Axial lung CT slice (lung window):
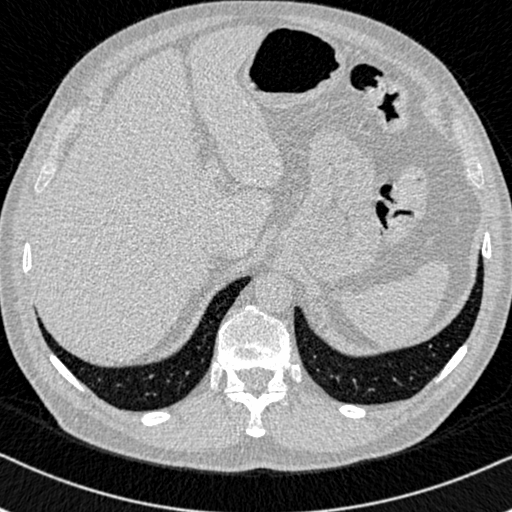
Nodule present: no